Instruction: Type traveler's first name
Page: traveler
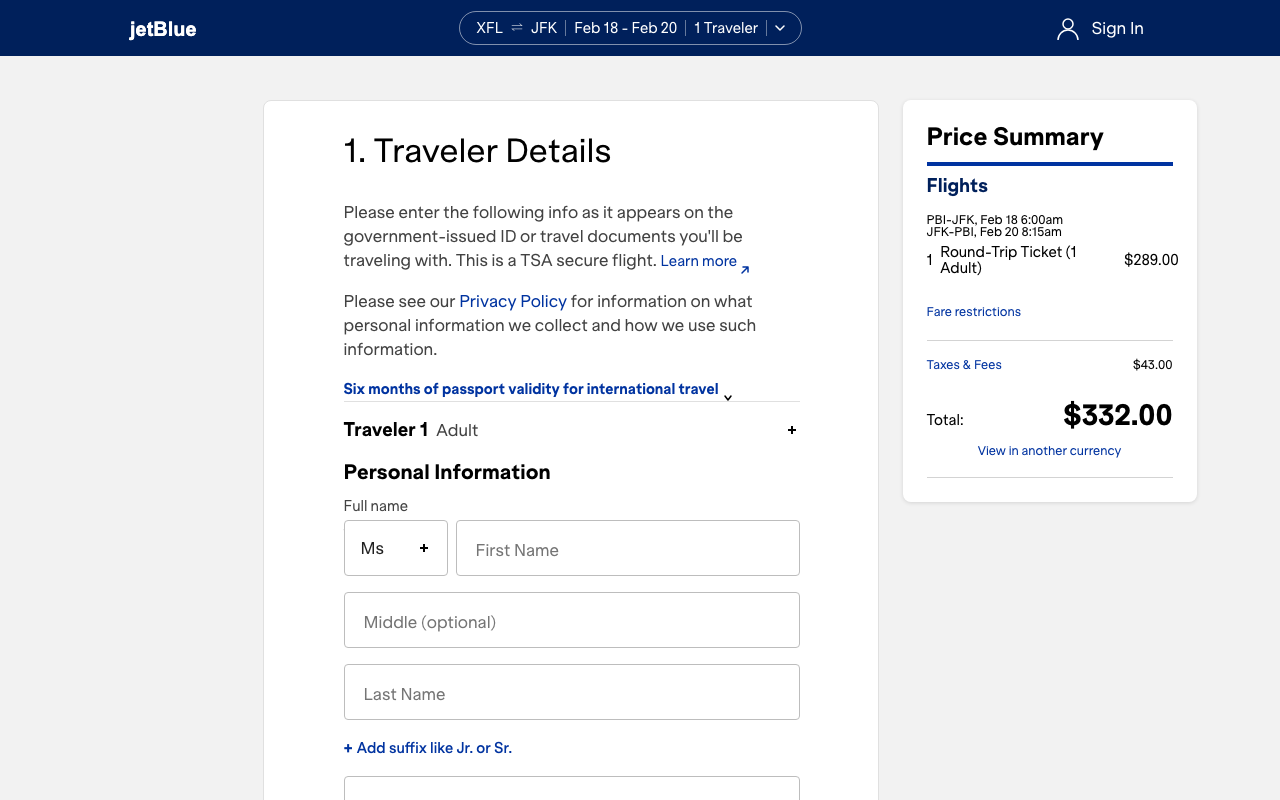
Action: type